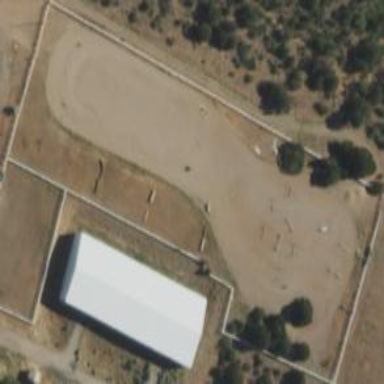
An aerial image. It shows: Equestrian pitch surrounded by fence.